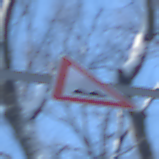
Verkehrszeichen: UnebeneFahrbahn
Umgebung: Outdoor, Nature
Tageszeit: MorningAfternoon
Wetter: Clear
Licht: Natural
Jahreszeit: Winter
Kontrast: LowContrast